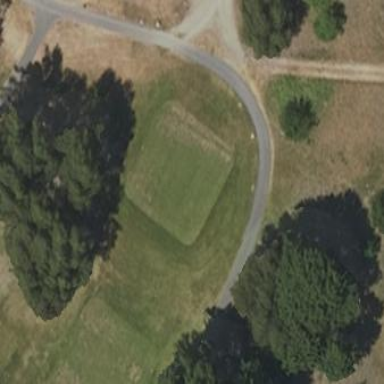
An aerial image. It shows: Golf tee.